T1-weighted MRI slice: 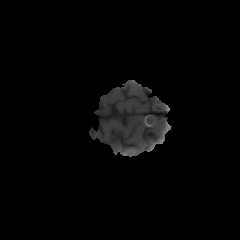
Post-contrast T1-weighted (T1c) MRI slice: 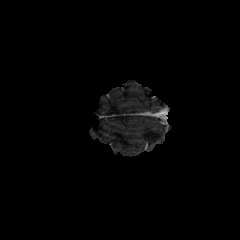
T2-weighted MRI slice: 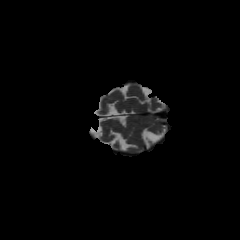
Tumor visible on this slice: no